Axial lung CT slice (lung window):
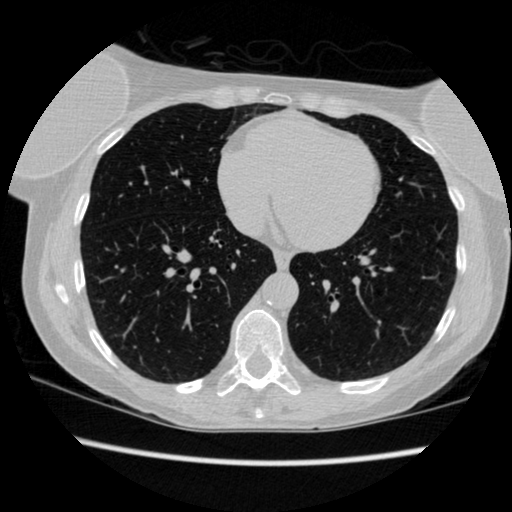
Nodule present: no